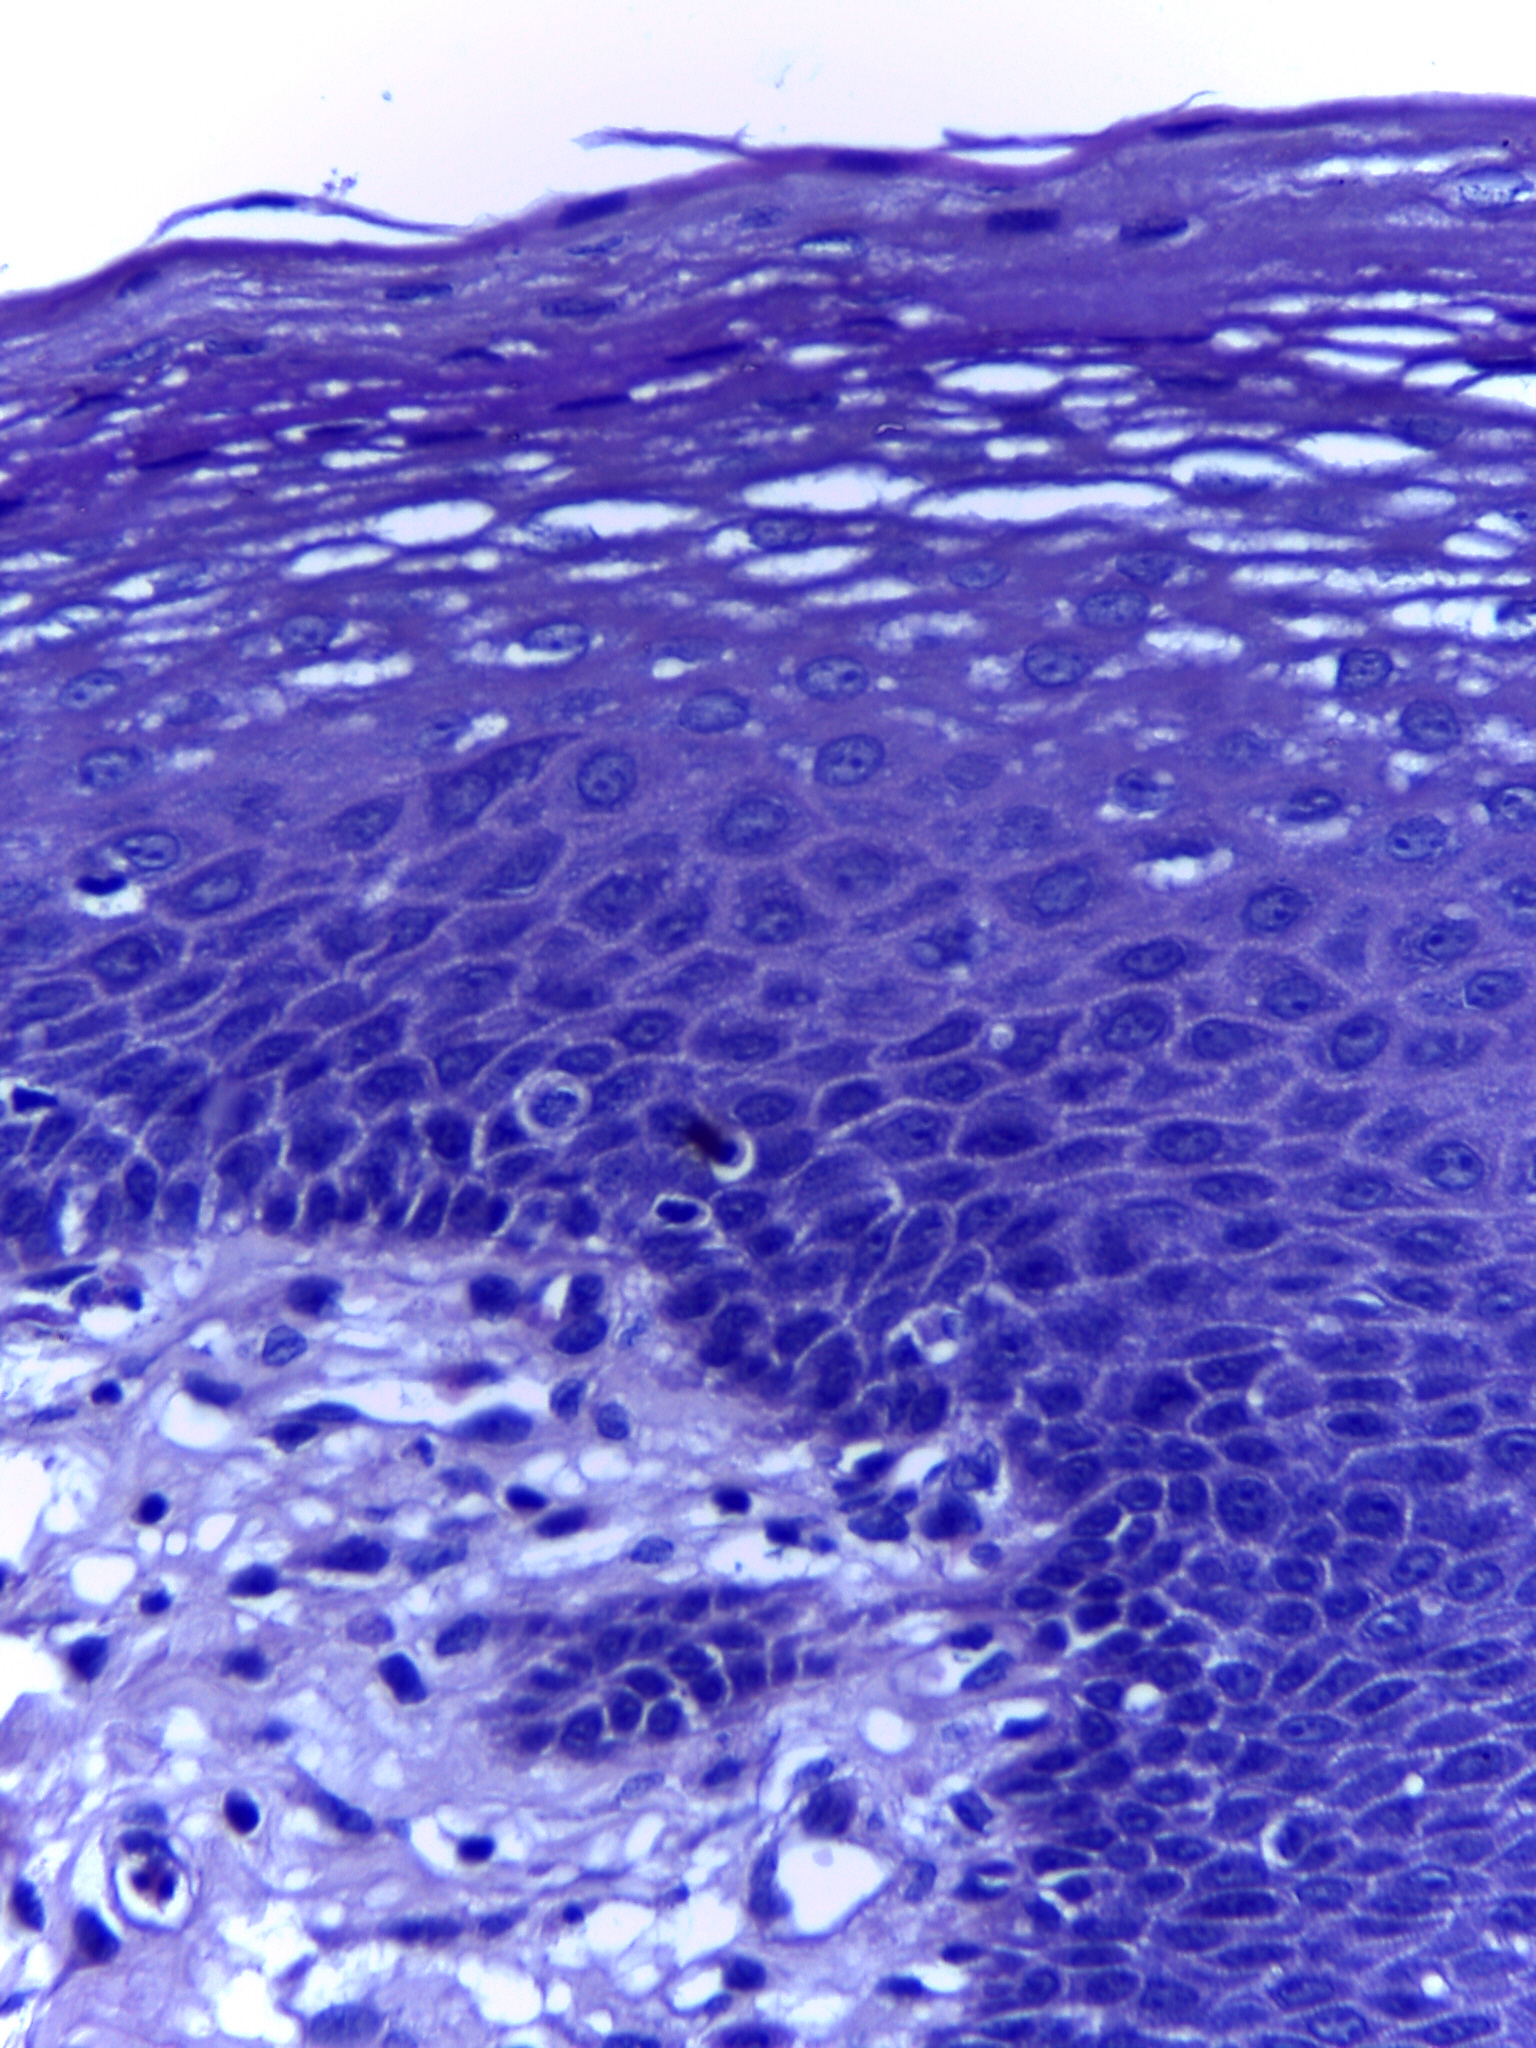
Diagnosis: Normal